Aerial crown-view tile of a tropical tree (Barro Colorado Island, Panama), acquired 20250715:
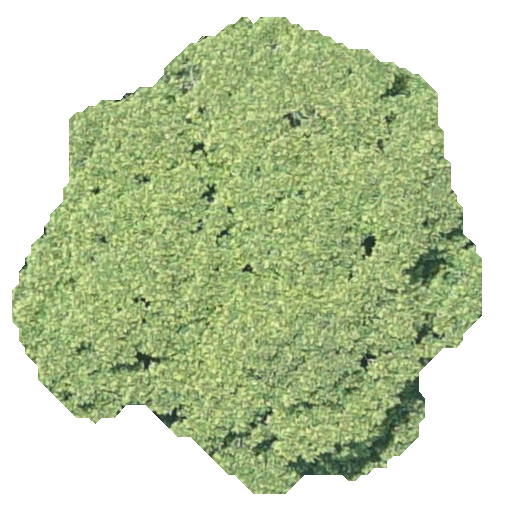
Species: Dipteryx oleifera
GBIF accepted scientific name: Dipteryx oleifera
Crown area: 231.759 m²